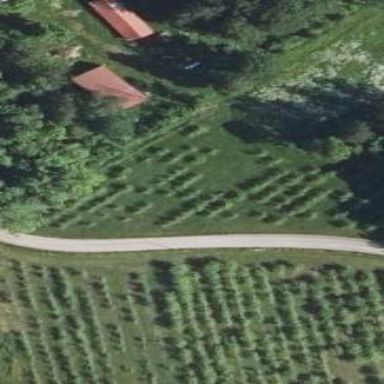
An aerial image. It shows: Orchard.